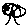
Label: tree